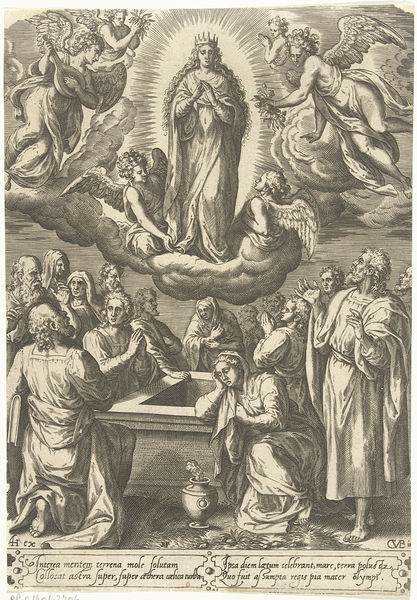
Titel: Hemelvaart van Maria
Künstler: Hans (I) Collaert
Standort: Amsterdam
Institution: Rijksmuseum
Schlagwörter: flügel, himmel, wolken, menschen, männer, wolke, trauer, kirche, krone, engel, vase, schrift, grafik, strahlen, druck, jungfrau, schwarz-weiss, stich, text, beten, grab, menschengruppe, maria, kupferstich, madonna, mutter gottes, urne, auferstehung, himmelfahrt, klage, gott#, #grab